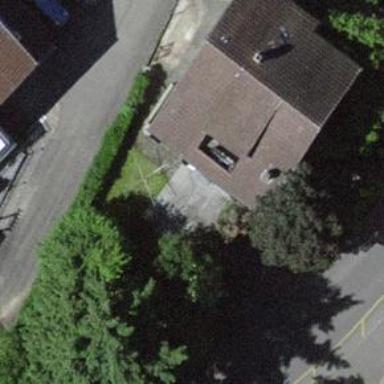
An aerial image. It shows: Garage building.